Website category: jobs
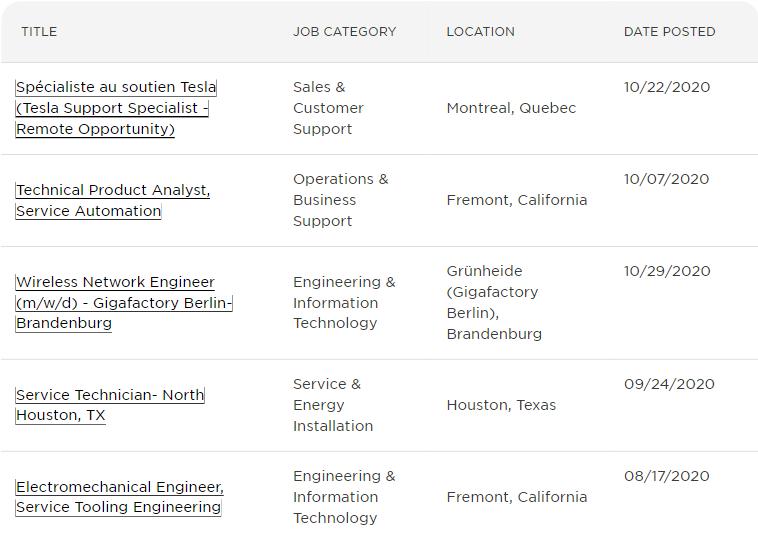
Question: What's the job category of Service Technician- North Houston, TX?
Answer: Service & Energy Installation

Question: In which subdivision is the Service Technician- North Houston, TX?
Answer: Service & Energy Installation

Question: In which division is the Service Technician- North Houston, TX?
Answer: Service & Energy Installation

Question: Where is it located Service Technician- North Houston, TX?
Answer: Service & Energy Installation

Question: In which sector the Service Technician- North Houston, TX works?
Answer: Service & Energy Installation

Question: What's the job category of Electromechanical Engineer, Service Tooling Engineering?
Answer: Engineering & Information Technology

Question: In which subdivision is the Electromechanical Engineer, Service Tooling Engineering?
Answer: Engineering & Information Technology

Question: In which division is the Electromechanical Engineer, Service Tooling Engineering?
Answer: Engineering & Information Technology

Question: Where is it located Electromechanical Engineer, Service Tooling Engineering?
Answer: Engineering & Information Technology

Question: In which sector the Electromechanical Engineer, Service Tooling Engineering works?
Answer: Engineering & Information Technology

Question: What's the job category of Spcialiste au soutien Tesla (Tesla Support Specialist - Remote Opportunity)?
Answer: Sales & Customer Support

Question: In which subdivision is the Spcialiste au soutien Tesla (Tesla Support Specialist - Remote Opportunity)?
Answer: Sales & Customer Support

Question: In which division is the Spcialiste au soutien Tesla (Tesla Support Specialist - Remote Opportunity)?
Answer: Sales & Customer Support

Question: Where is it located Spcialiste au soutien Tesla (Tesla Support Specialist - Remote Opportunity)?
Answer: Sales & Customer Support

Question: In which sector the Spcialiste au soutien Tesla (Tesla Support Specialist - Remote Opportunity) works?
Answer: Sales & Customer Support

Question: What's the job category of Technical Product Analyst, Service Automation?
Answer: Operations & Business Support

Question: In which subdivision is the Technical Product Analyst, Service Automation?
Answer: Operations & Business Support

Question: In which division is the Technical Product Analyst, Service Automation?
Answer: Operations & Business Support

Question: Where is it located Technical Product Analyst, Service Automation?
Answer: Operations & Business Support

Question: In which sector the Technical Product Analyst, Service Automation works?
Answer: Operations & Business Support

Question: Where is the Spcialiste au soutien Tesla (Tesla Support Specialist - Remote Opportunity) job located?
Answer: Montreal, Quebec

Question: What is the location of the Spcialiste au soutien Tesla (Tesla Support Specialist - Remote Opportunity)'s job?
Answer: Montreal, Quebec

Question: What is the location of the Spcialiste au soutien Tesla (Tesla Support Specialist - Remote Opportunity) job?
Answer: Montreal, Quebec

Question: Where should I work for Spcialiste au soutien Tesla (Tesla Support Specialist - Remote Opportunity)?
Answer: Montreal, Quebec

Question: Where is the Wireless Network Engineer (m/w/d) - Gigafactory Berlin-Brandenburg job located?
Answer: Grnheide (Gigafactory Berlin), Brandenburg

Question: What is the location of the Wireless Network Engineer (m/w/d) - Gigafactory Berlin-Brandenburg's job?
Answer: Grnheide (Gigafactory Berlin), Brandenburg

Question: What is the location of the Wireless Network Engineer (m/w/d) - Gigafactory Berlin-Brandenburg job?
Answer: Grnheide (Gigafactory Berlin), Brandenburg

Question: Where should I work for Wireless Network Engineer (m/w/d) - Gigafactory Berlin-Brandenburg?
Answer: Grnheide (Gigafactory Berlin), Brandenburg

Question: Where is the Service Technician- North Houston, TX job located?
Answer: Houston, Texas

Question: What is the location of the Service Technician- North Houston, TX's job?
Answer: Houston, Texas

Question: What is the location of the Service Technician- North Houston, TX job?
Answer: Houston, Texas

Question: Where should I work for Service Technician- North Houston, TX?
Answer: Houston, Texas

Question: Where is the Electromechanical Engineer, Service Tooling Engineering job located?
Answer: Fremont, California

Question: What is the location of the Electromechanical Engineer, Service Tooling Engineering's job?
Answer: Fremont, California

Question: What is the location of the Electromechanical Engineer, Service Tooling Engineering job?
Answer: Fremont, California

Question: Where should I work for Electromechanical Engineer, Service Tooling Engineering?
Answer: Fremont, California

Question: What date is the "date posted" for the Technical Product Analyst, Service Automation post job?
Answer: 10/07/2020

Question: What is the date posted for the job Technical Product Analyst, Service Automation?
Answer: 10/07/2020

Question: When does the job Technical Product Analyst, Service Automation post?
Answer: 10/07/2020

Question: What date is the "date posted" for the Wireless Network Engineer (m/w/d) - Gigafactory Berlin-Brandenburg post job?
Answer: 10/29/2020

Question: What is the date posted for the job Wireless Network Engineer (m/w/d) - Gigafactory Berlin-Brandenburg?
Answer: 10/29/2020

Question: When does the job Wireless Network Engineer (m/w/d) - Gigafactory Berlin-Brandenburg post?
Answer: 10/29/2020

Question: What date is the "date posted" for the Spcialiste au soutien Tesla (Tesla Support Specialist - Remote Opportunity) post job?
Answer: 10/22/2020

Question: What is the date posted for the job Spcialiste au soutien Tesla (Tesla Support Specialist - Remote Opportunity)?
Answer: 10/22/2020

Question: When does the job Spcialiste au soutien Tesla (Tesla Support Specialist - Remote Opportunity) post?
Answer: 10/22/2020

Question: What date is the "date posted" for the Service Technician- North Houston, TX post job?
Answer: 09/24/2020

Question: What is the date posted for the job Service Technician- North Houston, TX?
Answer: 09/24/2020

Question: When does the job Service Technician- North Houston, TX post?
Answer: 09/24/2020

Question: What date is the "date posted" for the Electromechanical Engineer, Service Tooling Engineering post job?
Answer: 08/17/2020

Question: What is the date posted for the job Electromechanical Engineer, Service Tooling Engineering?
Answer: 08/17/2020

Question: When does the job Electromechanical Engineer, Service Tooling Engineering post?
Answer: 08/17/2020

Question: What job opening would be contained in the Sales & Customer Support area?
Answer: Spcialiste au soutien Tesla (Tesla Support Specialist - Remote Opportunity)

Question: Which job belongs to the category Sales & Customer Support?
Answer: Spcialiste au soutien Tesla (Tesla Support Specialist - Remote Opportunity)

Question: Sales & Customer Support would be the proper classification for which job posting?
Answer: Spcialiste au soutien Tesla (Tesla Support Specialist - Remote Opportunity)

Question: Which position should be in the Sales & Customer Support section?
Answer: Spcialiste au soutien Tesla (Tesla Support Specialist - Remote Opportunity)

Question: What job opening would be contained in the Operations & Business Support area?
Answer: Technical Product Analyst, Service Automation

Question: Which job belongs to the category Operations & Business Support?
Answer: Technical Product Analyst, Service Automation

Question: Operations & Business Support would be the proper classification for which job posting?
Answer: Technical Product Analyst, Service Automation

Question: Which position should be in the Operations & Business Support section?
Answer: Technical Product Analyst, Service Automation

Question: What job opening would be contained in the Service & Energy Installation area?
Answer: Service Technician- North Houston, TX

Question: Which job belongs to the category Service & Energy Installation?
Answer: Service Technician- North Houston, TX

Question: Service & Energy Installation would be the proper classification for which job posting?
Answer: Service Technician- North Houston, TX

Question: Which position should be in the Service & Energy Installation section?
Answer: Service Technician- North Houston, TX

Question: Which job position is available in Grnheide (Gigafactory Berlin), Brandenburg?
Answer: Wireless Network Engineer (m/w/d) - Gigafactory Berlin-Brandenburg